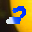
Label: 2